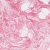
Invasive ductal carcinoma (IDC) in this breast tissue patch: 0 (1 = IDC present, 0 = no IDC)